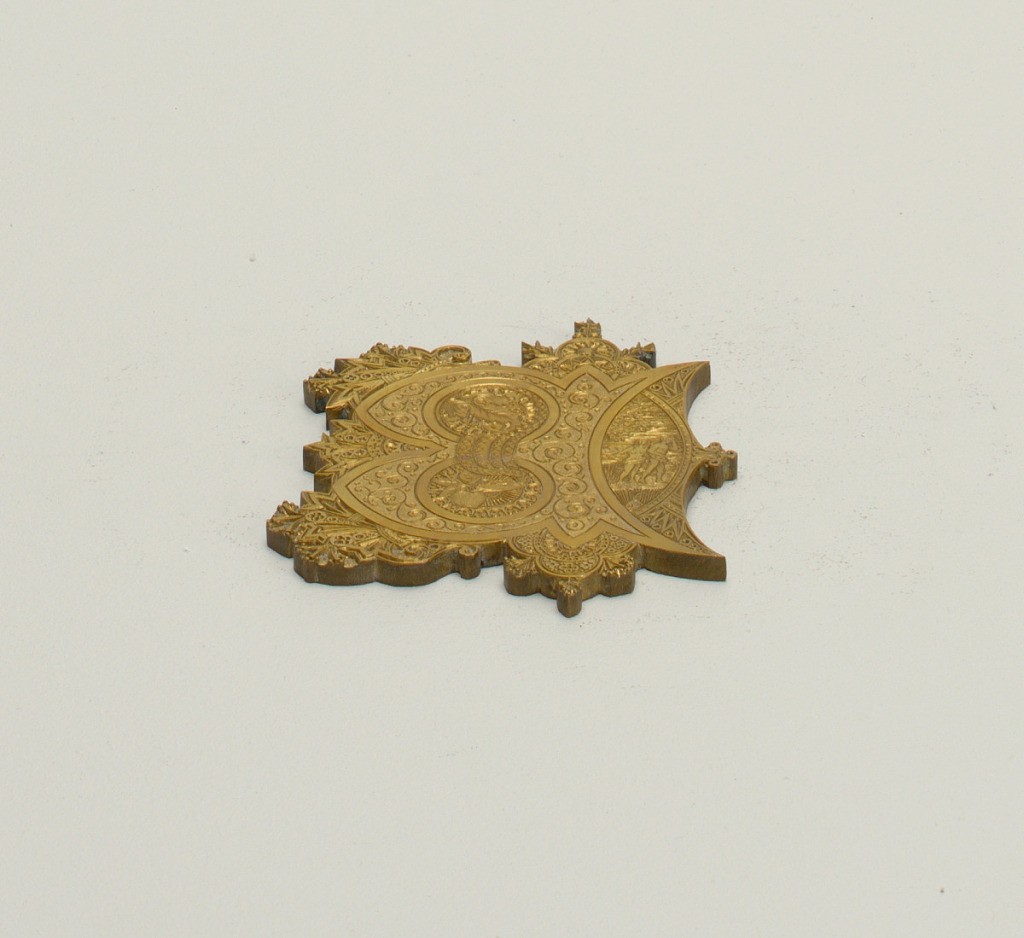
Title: Printing plate
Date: ca. 1870
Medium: Brass
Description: A brass printing plate for the letter B with a serpent wrapping around the center of the letter. Around the outside of the letter is detailed abstract pattern. Scene of Adam and Eve on the right.